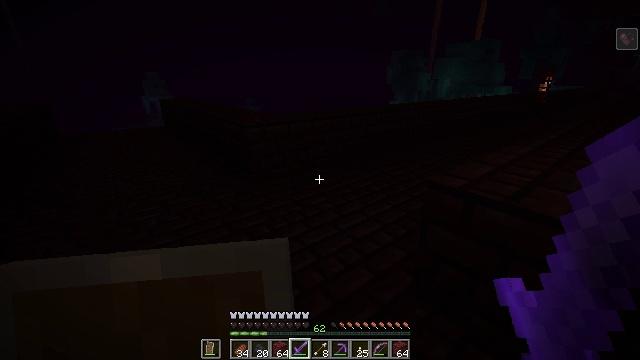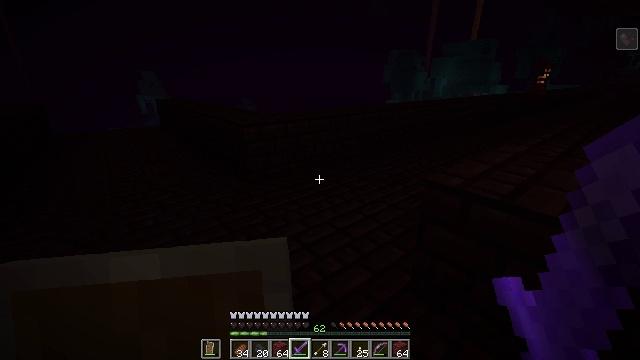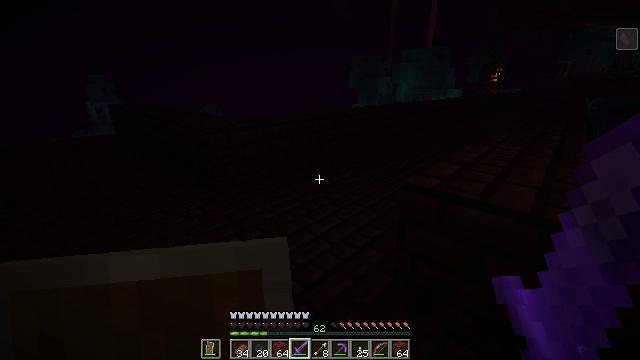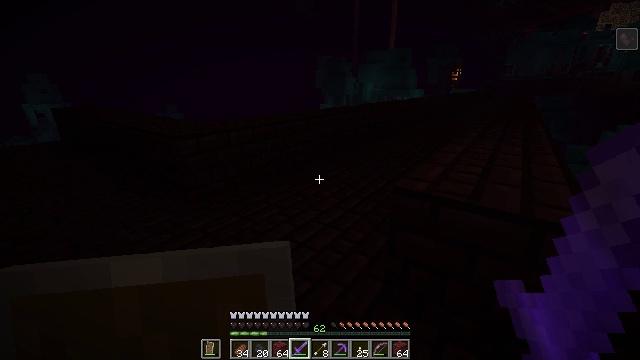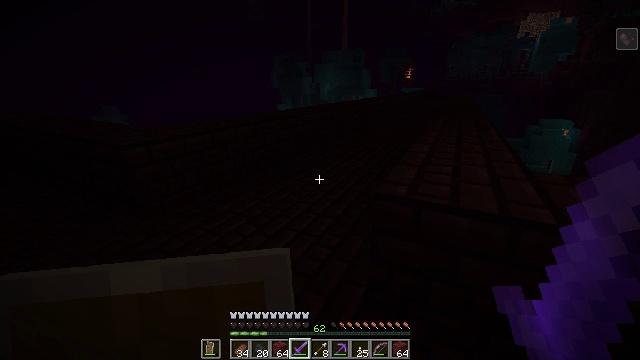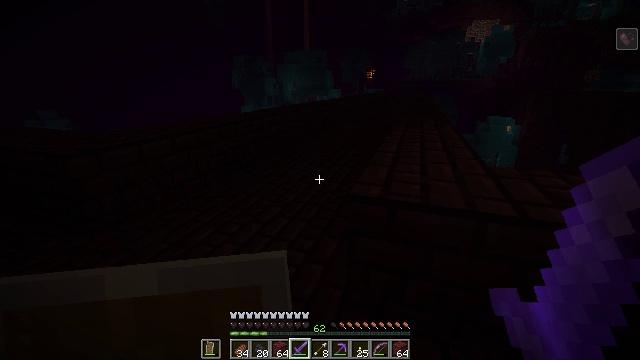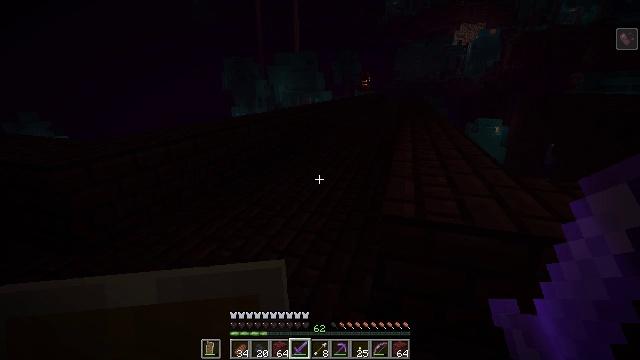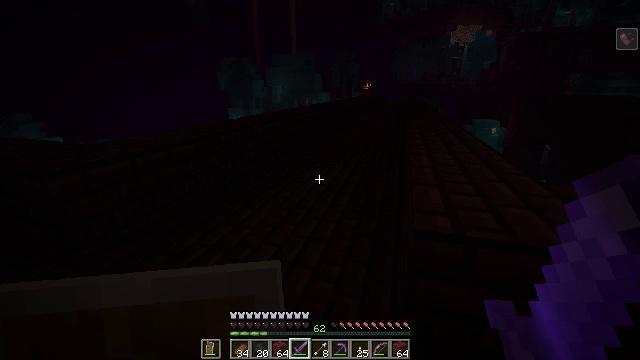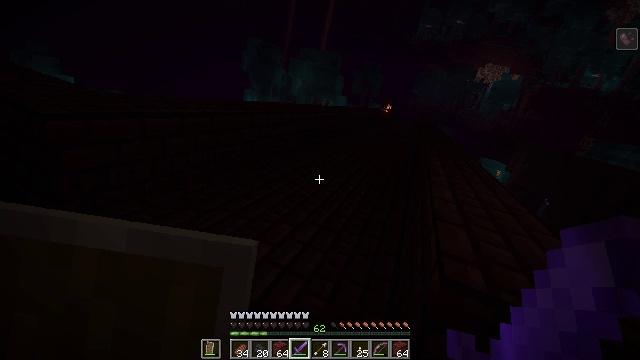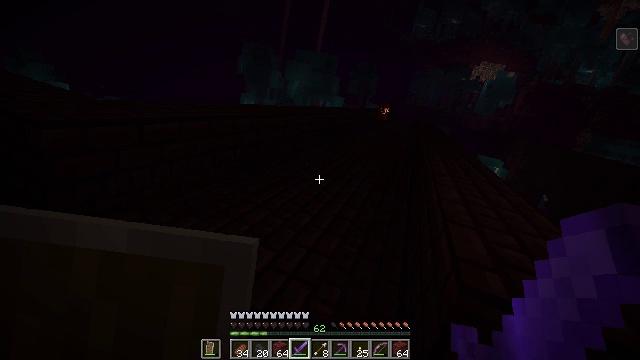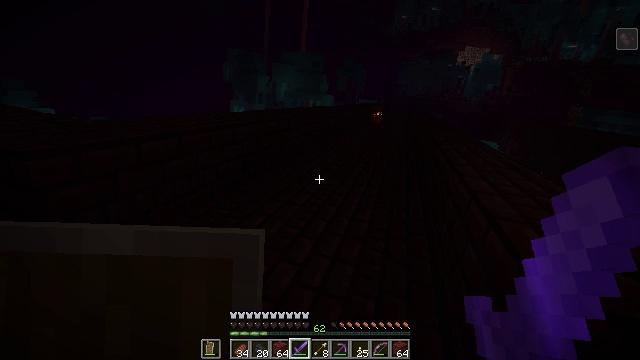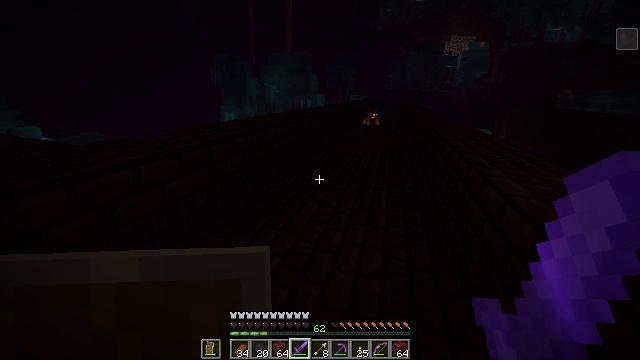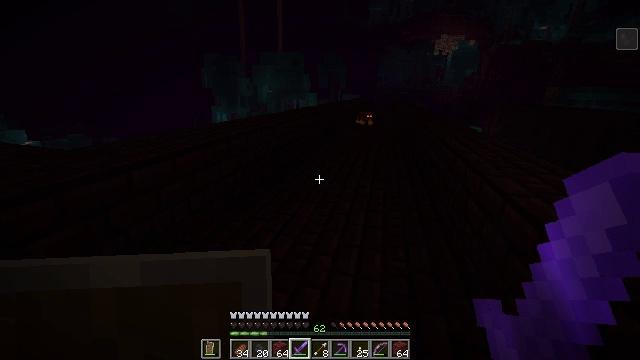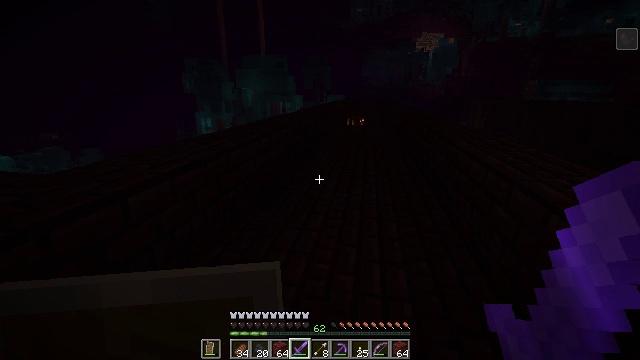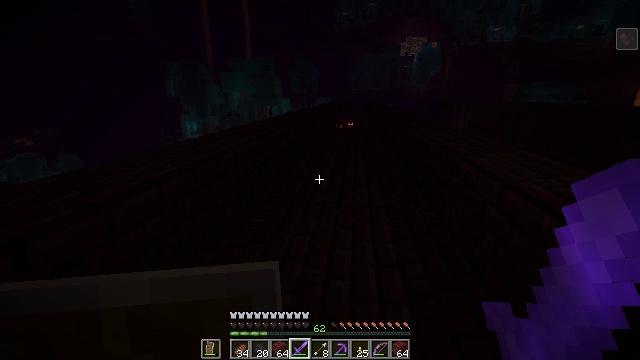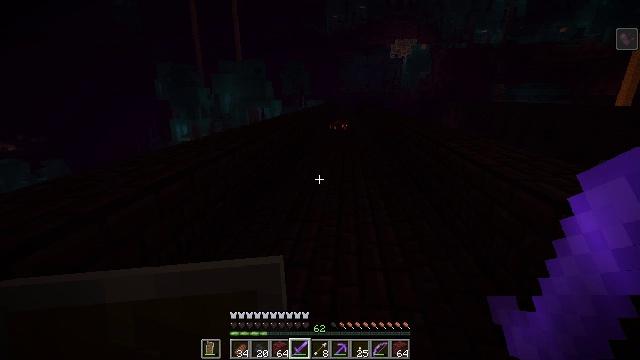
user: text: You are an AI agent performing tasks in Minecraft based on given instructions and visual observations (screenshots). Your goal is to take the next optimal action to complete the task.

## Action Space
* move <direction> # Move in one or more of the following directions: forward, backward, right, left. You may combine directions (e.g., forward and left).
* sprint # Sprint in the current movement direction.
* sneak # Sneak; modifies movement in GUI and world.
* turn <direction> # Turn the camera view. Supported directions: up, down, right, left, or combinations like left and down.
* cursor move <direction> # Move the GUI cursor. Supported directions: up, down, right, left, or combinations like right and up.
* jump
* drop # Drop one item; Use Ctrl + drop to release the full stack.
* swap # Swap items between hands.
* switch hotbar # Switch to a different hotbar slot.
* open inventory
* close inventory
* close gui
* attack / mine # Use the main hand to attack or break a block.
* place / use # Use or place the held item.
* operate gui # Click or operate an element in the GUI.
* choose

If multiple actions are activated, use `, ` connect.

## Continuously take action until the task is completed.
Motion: motion action
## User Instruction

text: Fight hostile mobs.
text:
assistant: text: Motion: no_op
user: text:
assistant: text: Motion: move forward and move left, turn right
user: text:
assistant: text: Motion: move forward and move left, turn right
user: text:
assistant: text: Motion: move forward and move left, turn right
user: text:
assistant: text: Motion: move forward and move left, turn right
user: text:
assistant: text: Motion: move forward and move left, turn right
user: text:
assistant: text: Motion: move forward and move left
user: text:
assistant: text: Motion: move forward and move left
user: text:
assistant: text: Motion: move forward and move left
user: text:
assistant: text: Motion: move forward and move left
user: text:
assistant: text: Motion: move forward and move left, turn right
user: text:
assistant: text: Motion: move forward and move left, turn right
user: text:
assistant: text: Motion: move forward and move left, turn right
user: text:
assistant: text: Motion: turn right
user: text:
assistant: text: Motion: turn right
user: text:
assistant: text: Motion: turn right
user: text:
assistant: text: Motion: no_op
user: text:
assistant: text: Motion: no_op
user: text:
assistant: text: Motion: no_op
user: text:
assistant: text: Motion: no_op
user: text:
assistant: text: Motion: no_op
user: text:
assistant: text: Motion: move forward
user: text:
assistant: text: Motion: move forward
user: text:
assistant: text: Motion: no_op
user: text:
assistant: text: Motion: move forward
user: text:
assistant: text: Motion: move forward
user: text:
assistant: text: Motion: move forward
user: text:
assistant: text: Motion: move forward
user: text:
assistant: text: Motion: move forward
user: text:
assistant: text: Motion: move forward